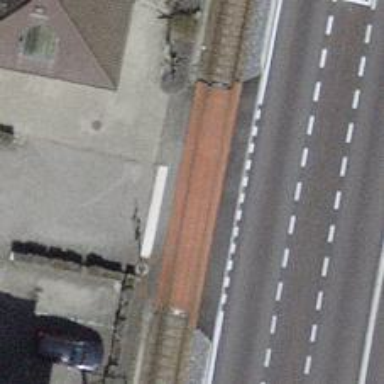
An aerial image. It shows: Railway level crossing.